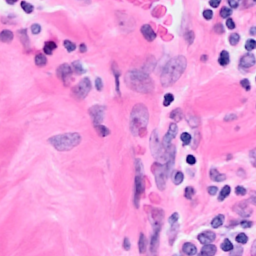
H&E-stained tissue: Breast